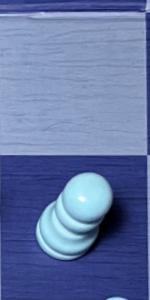
Label: Pawn_White